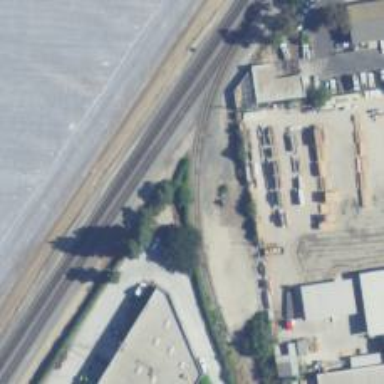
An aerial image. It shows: Rail spur service.